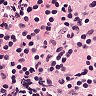
Metastatic tissue present: no